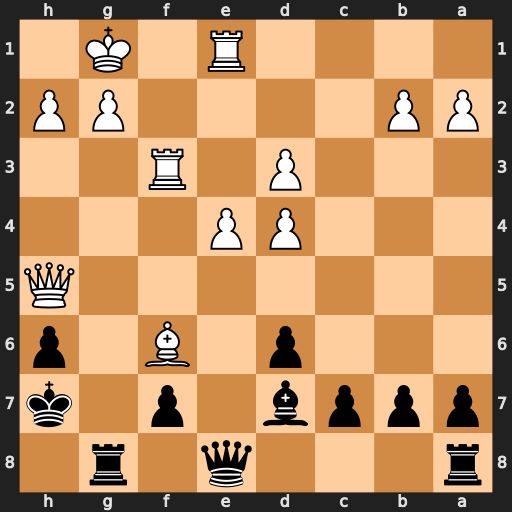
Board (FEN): r3q1r1/pppb1p1k/3p1B1p/7Q/3PP3/3P1R2/PP4PP/4R1K1
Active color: b
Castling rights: -
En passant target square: -
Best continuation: Bg4 Qd5 c6 Qxd6 Bxf3